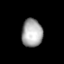
Tissue: lung
Cell type: Endothelial cells
Senescence score: 0.5772
Nuclear area (px): 571
Mean DAPI intensity: 168.594